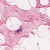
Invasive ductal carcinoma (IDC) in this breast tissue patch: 0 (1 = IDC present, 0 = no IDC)